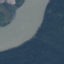
Label: River